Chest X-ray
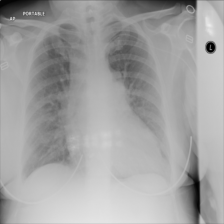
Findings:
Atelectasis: negative
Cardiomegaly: negative
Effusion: negative
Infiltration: negative
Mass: negative
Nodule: negative
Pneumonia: negative
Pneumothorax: negative
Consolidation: negative
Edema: negative
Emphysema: negative
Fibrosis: negative
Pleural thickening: negative
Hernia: negative